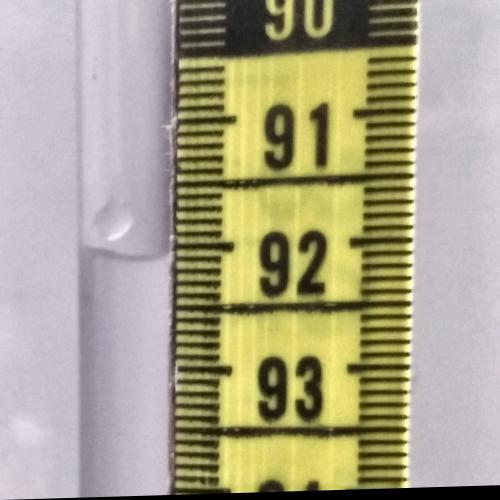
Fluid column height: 92.1 cm